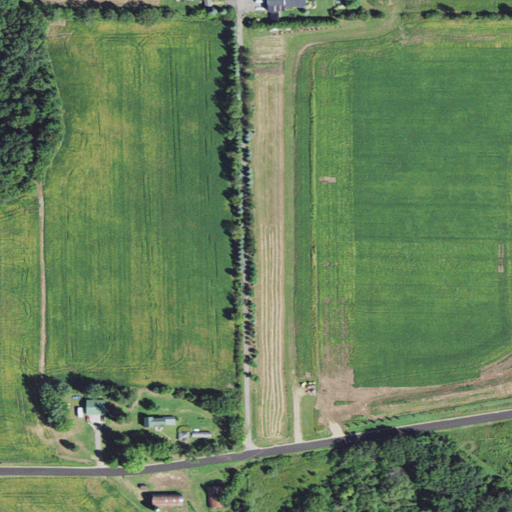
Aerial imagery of ridge(s) in Wisconsin named Potter Ridge containing cultivated crops, open development, deciduous forest, pasture, and low intensity development